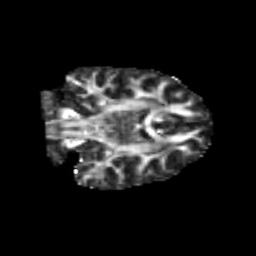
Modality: FA
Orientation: coronal
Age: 32
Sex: female
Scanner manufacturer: siemens
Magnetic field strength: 3 T
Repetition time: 1.8 s
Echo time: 0.07 s